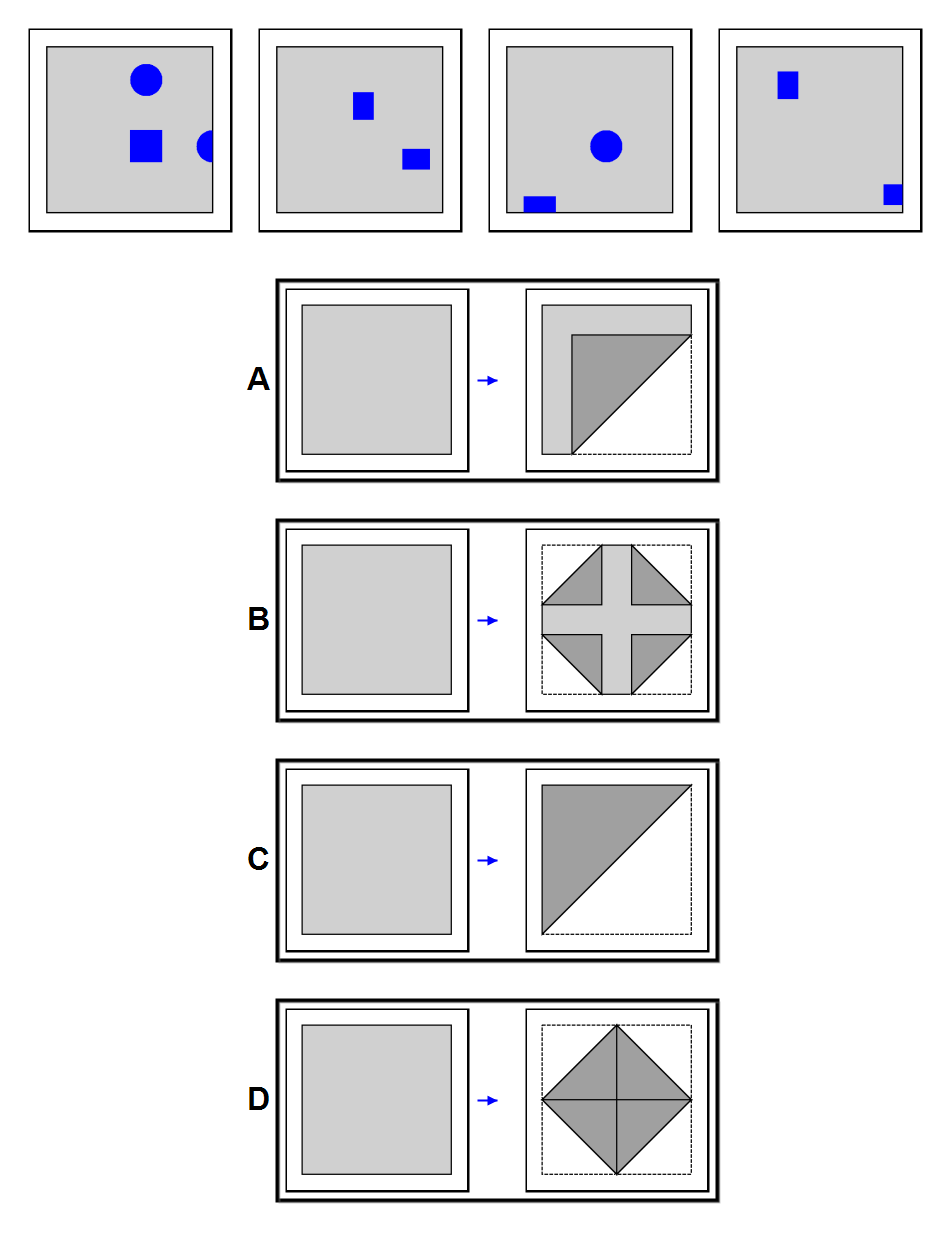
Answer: A